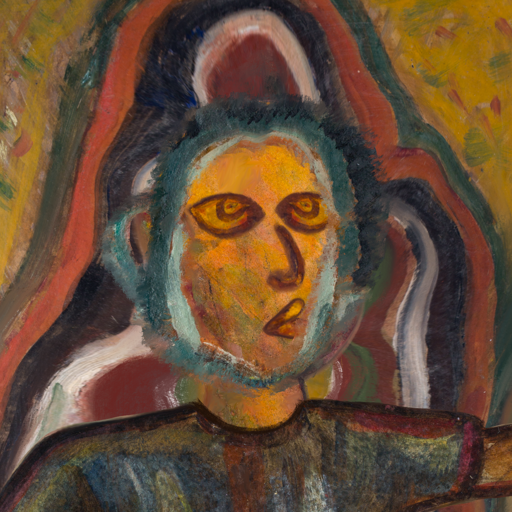
Background: AfterRaid, Head And Neck Side: Gypsy_Mother, Face Side: Comrade, Bust: Mosgoul, Hair Side: Boggyland, Head Accessory: Blank, Second Necklace: Blank, Necklace: Blank, Baby: Blank